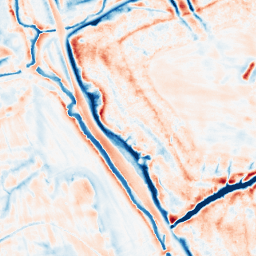
Category: edge_preserving
Decomposition family: bilateral
Decomposition parameters: d: 21
sigma_color: 150
sigma_space: 75
Upsampling method: sinc_hamming
Upsampling parameters: scale: 2
kernel_size: 4
Upsampling scale: 2